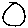
Label: circle